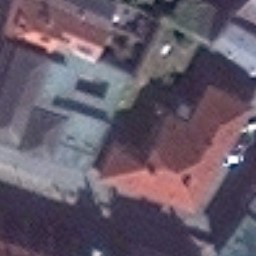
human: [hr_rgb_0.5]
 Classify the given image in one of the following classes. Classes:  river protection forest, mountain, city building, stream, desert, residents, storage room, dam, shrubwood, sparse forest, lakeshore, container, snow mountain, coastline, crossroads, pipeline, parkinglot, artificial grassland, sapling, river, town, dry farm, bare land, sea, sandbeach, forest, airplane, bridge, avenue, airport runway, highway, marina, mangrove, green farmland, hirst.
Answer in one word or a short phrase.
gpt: residents